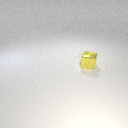
small yellow metal cube